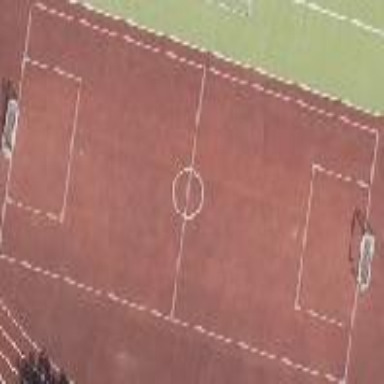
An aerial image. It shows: Multi-sport pitch with tartan surface.